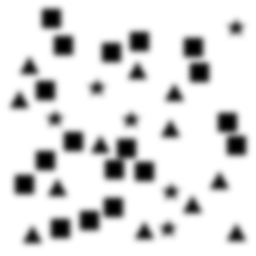
Squares: 18
Triangles: 12
Stars: 6
Total shapes: 36